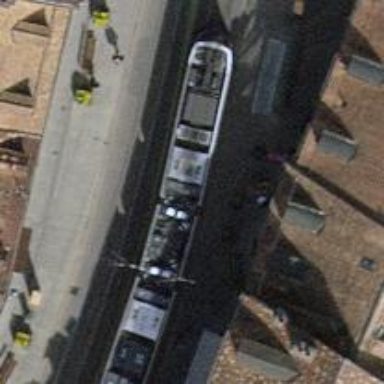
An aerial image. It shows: Tram stop with public transport connection.